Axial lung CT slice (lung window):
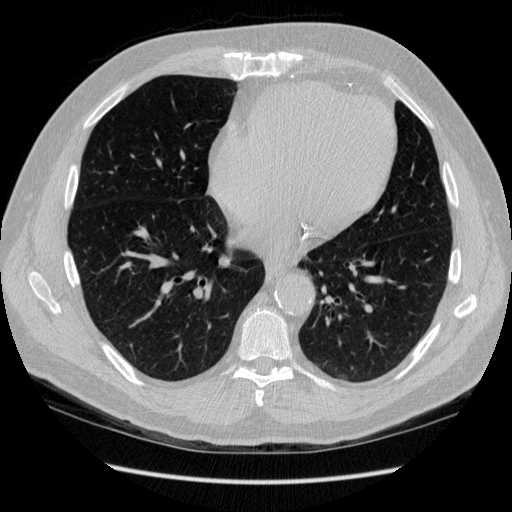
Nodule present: no